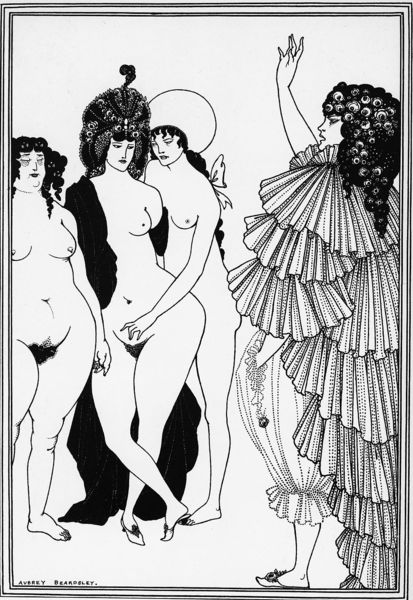
Titel: Lysistrata von Aristophanes, Lysistrata hält den athenischen Frauen eine Predigt
Künstler: Aubrey Beardsley
Institution: Privatbesitz
Schlagwörter: akt, feder, hand, nackt, umhang, frauen, brust, busen, dirnen, frau, frisur, frisuren, kleid, schwarz, zeichnung, schleife, hose, arm, barock, falten, haare, locken, perücke, brüste, klar, schrift, linien, dick, nackte, scham, vagina, hüften, barfuss, asien, druck, schwarzweiß, pfau, china, hüfte, schwar, haartracht, rundungen, haae, prostitution